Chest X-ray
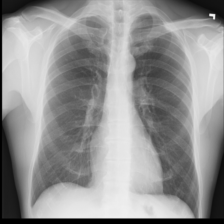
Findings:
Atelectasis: negative
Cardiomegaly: negative
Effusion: negative
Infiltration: negative
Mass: negative
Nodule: negative
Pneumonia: negative
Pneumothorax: negative
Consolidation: negative
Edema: negative
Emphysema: negative
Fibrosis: negative
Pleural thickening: negative
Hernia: negative